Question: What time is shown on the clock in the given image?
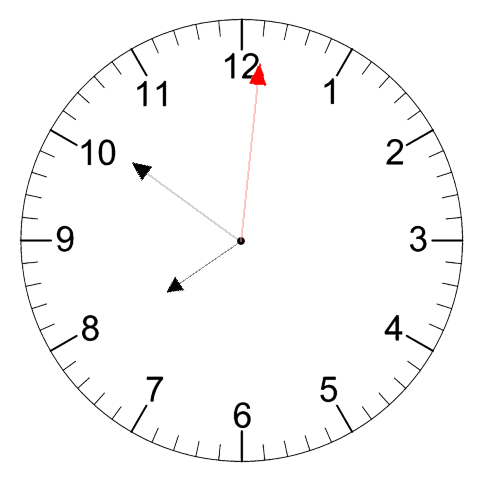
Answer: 07:51:01